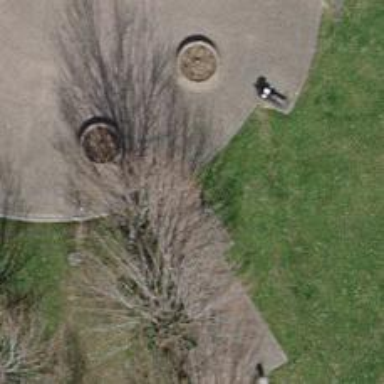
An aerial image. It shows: Bench for seating.